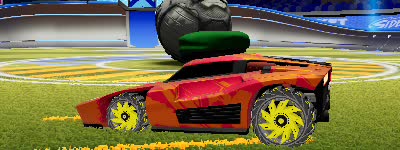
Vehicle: breakout